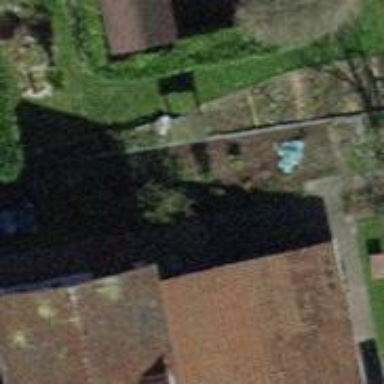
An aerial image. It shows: Shed building.